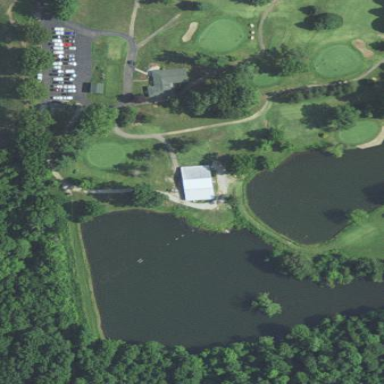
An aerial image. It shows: Picturesque scene of golf course with lateral water hazard.